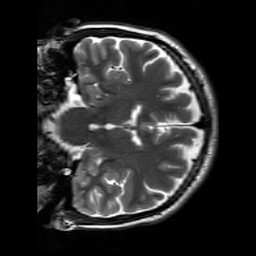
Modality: T2w
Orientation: coronal
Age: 24
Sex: male
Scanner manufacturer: siemens
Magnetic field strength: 3 T
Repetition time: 7 s
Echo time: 0.09 s